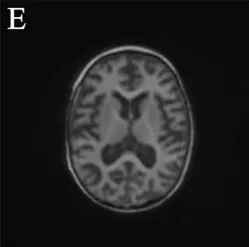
Radiological examination of the patient. (C-F) Craniocerebral enhanced MRI and brain CT on 49 days after HSCT and 81 days after HSCT.
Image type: radiology (mri)